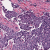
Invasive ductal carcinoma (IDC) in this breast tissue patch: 1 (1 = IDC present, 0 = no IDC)